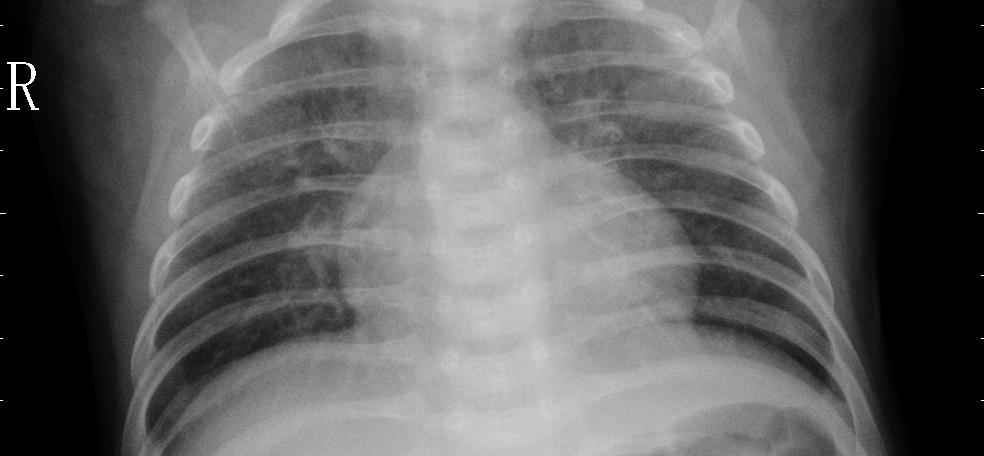
Diagnosis: PNEUMONIA